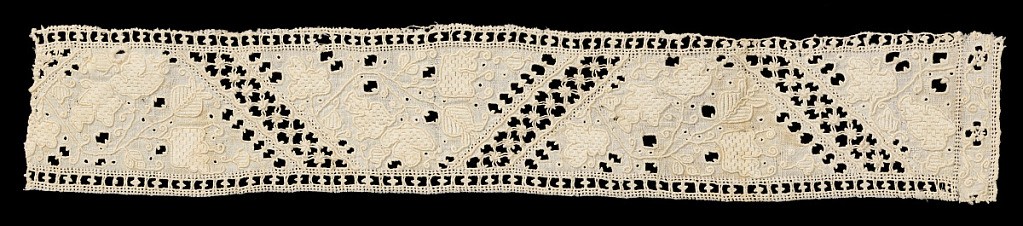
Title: Border
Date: late 16th–early 17th century
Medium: linen Technique: withdrawn element work, cutwork, needle lace, embroidery
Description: Border of diagonal elements balanced by asymmetric floral sprays at intervals.